Question: I'm using Tomcat9 as a server and I'm using 'Catalina.out' as my logger output '"System.out"' and '"System.error"' . I don't know every time I open and refresh the Catalina.out file, it gives out the weird output (as shown in picture below) and this output is keep increasing until more than million length. It makes slow loading to open the Catalina.out file. After this weird thing loaded, the logger output that I needed will be at the bottom of those things.
Opened 'Catalina.out' via notepad++ will have below output :

I expect the output doesn't give this weird annoying output.
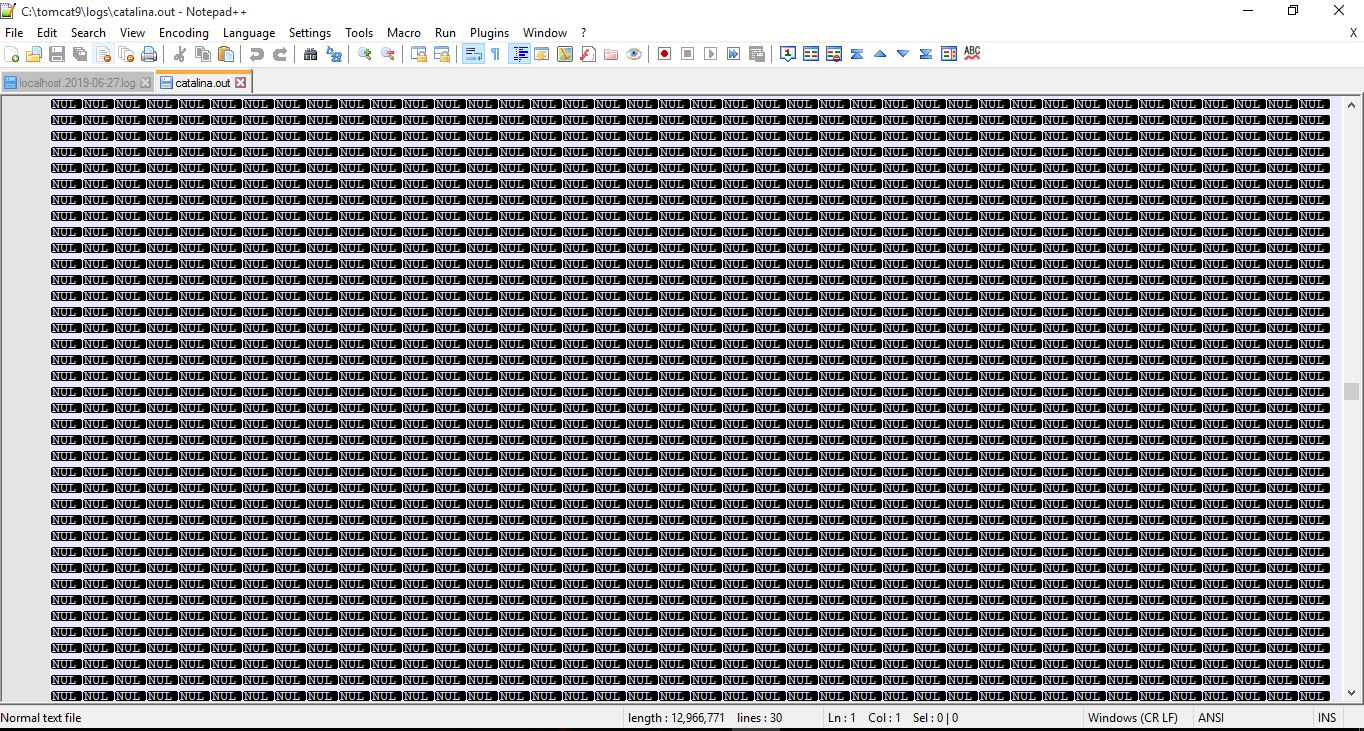
Answer: I just found out that weird output will only happens when I delete all the Startup logger in Catalina.out.
Example of Startup logger :
.
.
{some logger}
08-Aug-2019 15:15:22.692 INFO [main] org.apache.catalina.startup.Catalina.start Server startup in [33,192] milliseconds
If I just leave it, it will not give the weird output again.
So, I will close this issue.